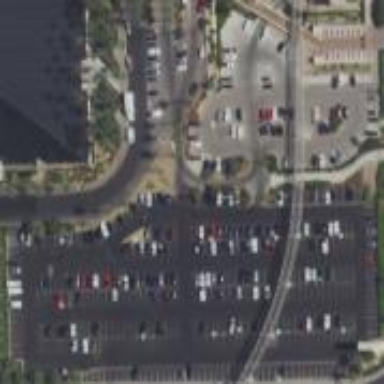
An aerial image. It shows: Parking area with surface.